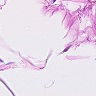
Metastatic tissue present: no